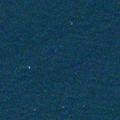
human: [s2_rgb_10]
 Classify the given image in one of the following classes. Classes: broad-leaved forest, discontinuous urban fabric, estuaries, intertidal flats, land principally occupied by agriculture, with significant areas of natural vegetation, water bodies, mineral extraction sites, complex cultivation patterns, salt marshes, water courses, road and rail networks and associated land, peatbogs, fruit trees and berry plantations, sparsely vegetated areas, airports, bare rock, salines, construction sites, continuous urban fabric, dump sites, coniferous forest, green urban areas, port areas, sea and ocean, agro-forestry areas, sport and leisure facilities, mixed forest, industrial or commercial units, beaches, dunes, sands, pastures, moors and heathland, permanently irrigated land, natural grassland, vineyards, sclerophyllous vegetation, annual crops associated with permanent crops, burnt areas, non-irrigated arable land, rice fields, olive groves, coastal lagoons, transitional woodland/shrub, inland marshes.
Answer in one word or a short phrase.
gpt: sea and ocean